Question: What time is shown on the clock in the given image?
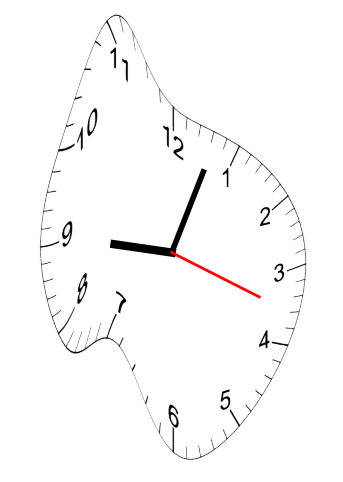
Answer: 09:03:18